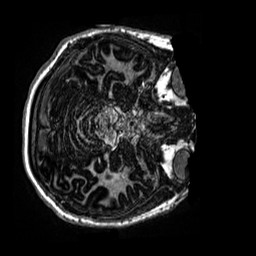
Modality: MP2RAGE
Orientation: axial
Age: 14
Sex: female
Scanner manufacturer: siemens
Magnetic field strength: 3 T
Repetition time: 4 s
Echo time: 0.00299 s